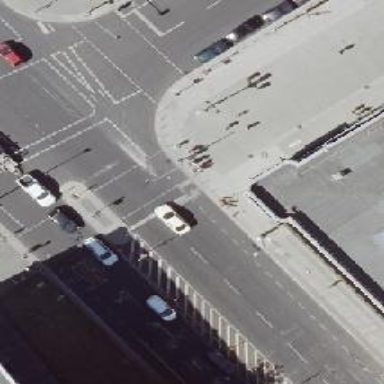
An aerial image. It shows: Road with traffic signals.